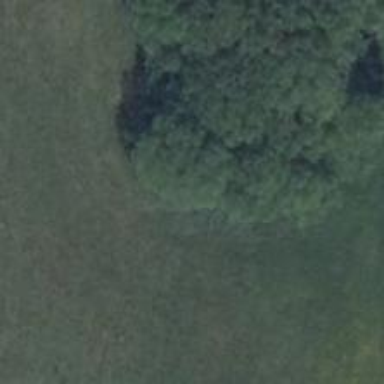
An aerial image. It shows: Hunting stand.